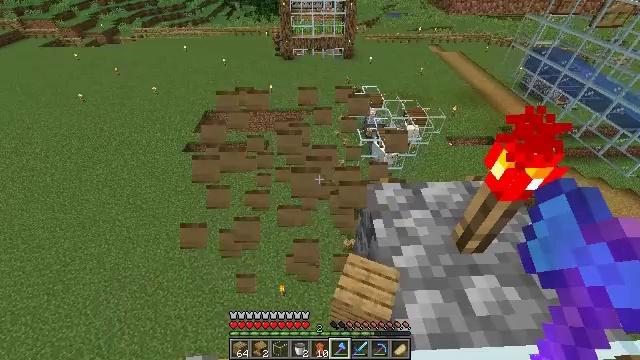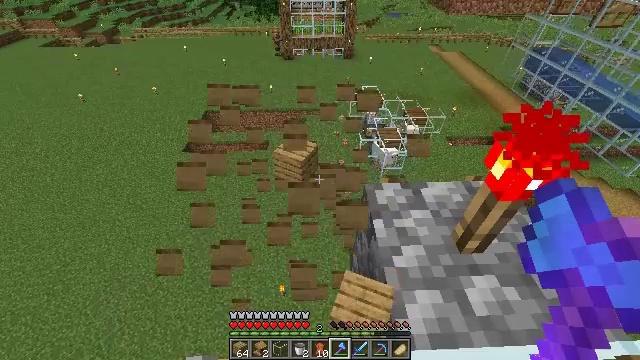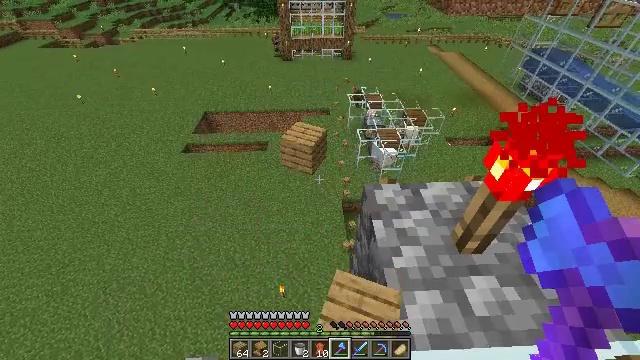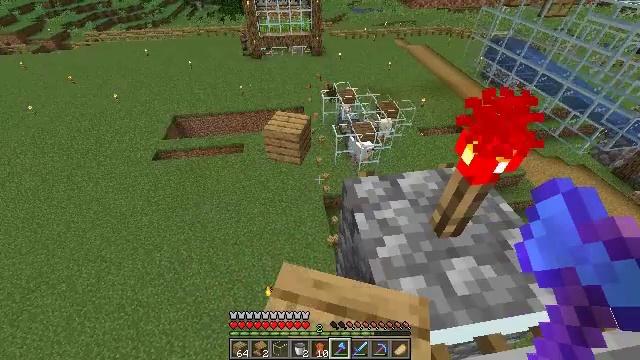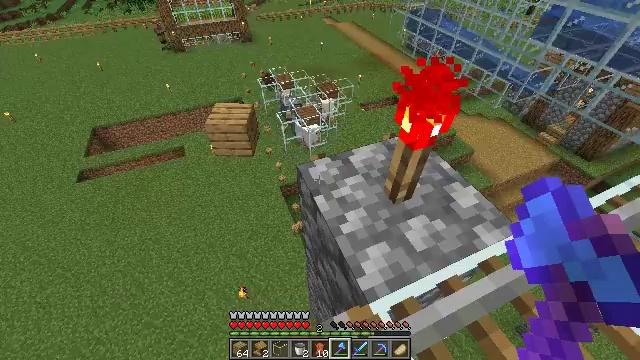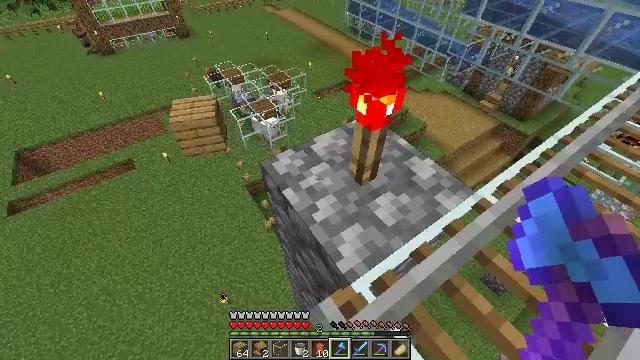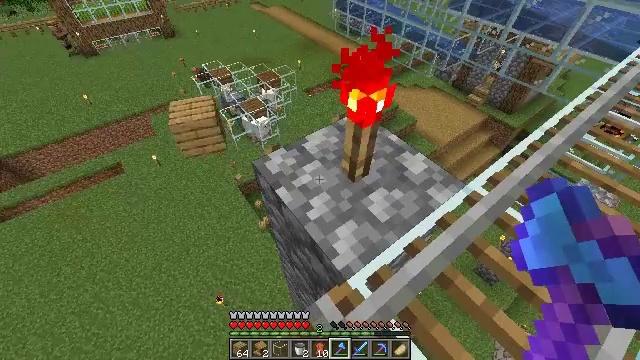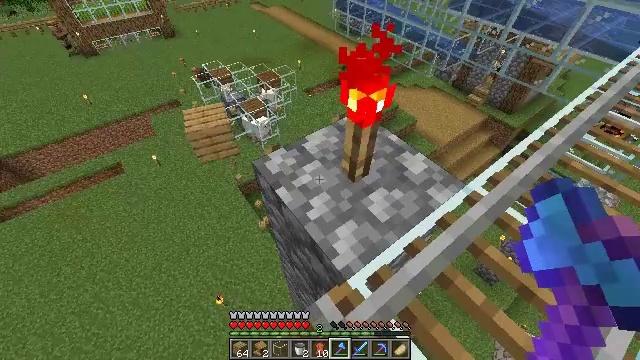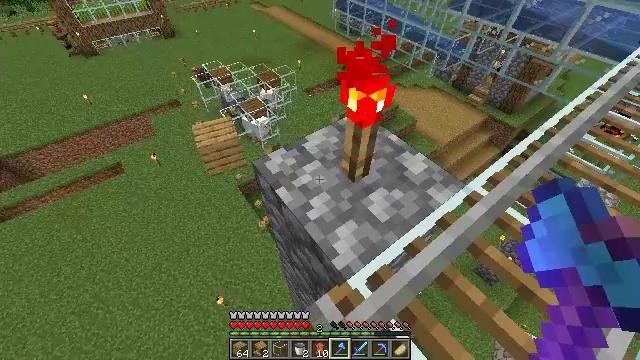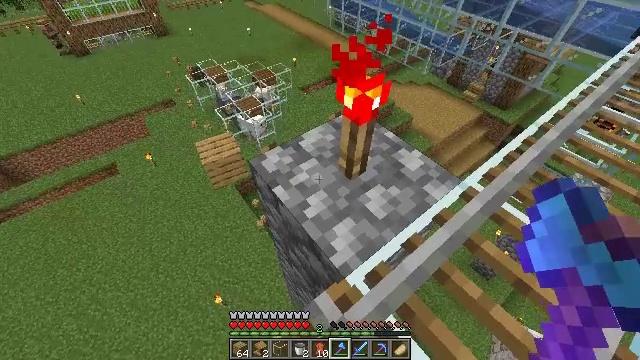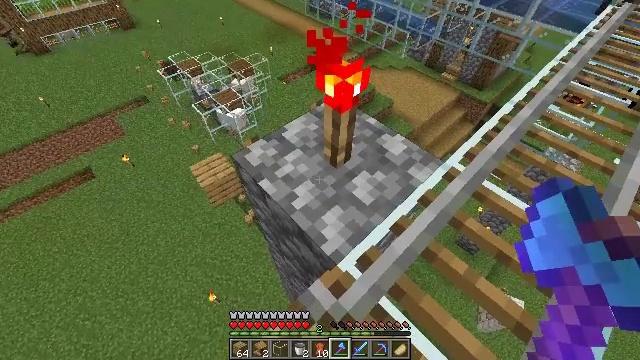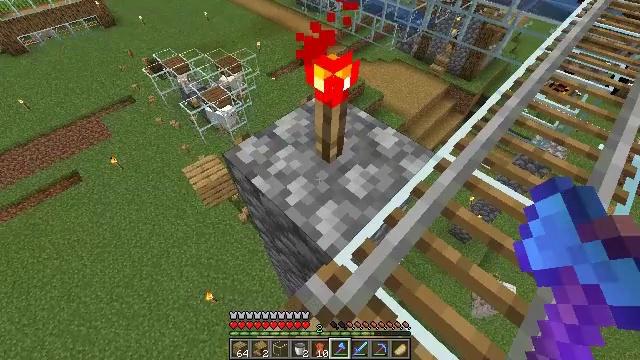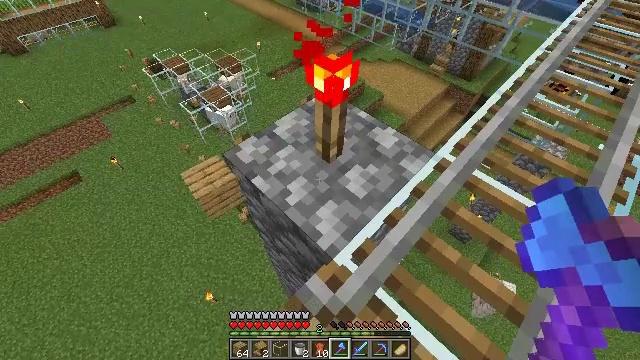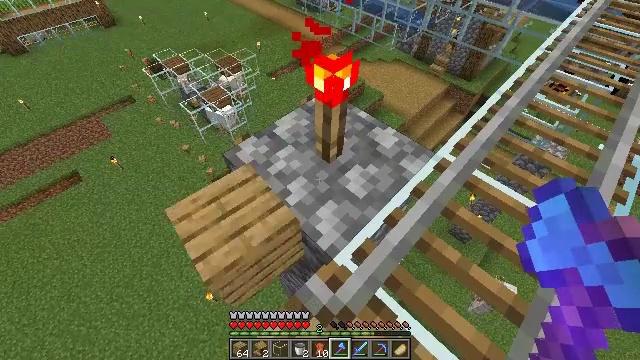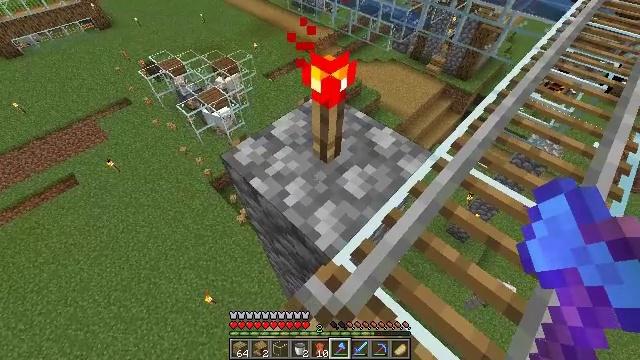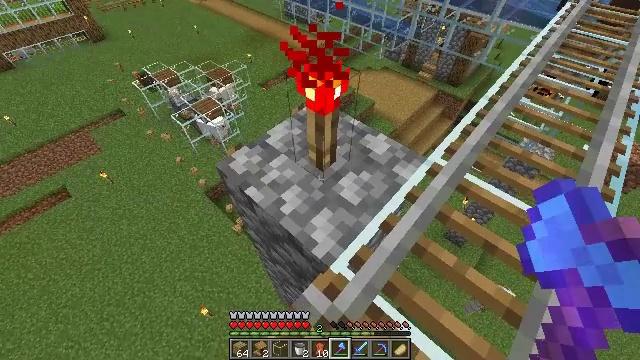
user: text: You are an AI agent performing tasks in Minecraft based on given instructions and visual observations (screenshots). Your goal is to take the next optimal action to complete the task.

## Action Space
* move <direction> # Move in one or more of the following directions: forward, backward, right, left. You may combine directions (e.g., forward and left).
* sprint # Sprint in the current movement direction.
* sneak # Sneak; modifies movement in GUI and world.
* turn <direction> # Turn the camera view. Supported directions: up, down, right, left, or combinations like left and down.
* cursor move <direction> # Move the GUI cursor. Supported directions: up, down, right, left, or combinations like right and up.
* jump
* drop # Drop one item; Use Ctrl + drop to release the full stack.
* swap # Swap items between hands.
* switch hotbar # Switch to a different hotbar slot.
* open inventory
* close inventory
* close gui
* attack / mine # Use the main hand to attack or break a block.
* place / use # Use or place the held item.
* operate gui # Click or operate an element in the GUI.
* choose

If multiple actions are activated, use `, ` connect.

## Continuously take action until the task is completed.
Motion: motion action
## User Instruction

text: Break the redstone torch.
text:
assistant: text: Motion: sneak, attack / mine
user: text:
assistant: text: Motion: sneak, attack / mine
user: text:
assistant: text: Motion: sneak, turn right
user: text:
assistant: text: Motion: sneak, turn right and down
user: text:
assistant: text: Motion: sneak, turn right and down
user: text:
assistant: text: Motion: sneak, turn right
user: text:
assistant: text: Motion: sneak
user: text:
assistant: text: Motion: sneak
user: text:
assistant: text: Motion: sneak, turn right
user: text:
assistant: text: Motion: sneak, turn right and down
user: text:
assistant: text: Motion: sneak, turn right and down
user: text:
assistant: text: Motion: sneak
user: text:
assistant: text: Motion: sneak
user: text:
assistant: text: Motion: sneak
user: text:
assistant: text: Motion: sneak, turn right and up
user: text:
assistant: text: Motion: sneak
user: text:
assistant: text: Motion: sneak
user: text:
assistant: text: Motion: sneak, turn up
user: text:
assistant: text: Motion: sneak, attack / mine
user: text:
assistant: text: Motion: sneak, attack / mine
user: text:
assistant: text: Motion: sneak, attack / mine
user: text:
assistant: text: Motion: sneak, attack / mine
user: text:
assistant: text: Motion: sneak
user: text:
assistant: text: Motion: sneak